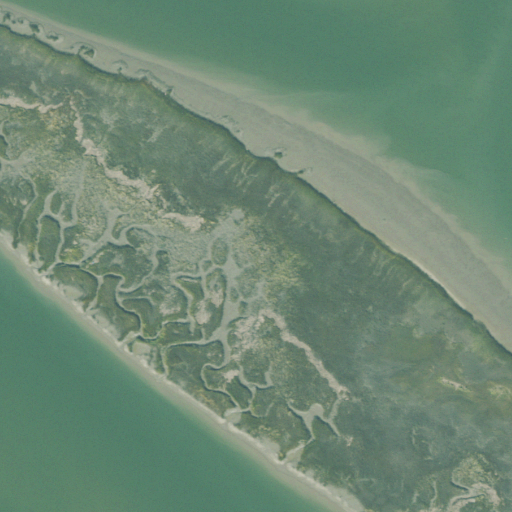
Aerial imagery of island in Georgia named Marsh Island containing open water and herbaceous wetlands